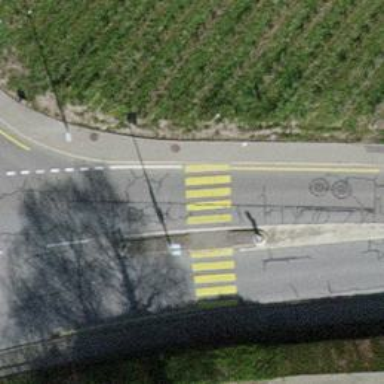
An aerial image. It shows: Uncontrolled zebra crossing with pedestrian island.